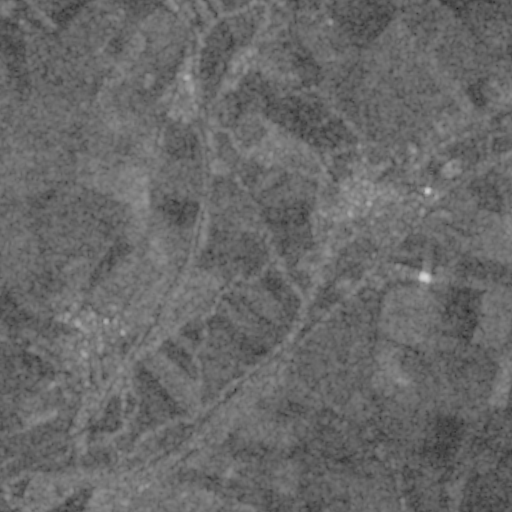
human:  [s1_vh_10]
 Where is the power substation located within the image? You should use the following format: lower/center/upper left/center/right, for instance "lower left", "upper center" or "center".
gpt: The power substation is located in the center of the image.
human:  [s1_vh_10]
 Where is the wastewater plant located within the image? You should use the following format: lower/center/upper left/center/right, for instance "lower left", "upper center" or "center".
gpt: The wastewater plant is located in the lower center of the image.
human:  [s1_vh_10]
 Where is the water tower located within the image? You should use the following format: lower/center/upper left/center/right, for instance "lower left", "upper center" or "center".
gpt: The water tower is located in the upper right of the image.
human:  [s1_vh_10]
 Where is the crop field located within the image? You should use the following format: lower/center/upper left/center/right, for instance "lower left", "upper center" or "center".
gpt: There is no crop field in the image.

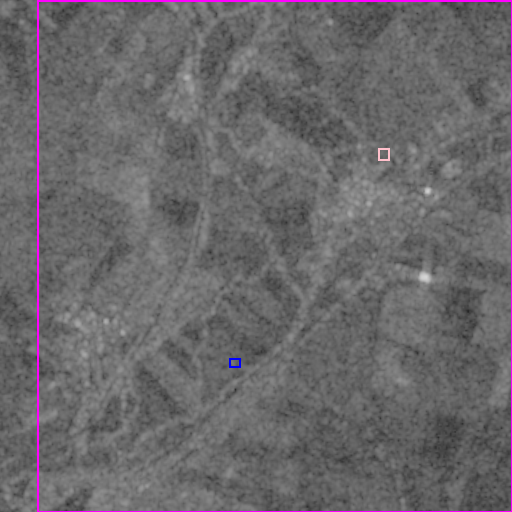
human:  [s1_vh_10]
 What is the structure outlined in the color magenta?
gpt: The structure outlined in magenta is a crop field.
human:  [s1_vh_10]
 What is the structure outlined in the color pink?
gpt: The structure outlined in pink is a park.
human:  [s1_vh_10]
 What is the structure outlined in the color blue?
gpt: The structure outlined in blue is a wastewater plant.
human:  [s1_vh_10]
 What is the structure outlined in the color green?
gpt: There is no green outline.